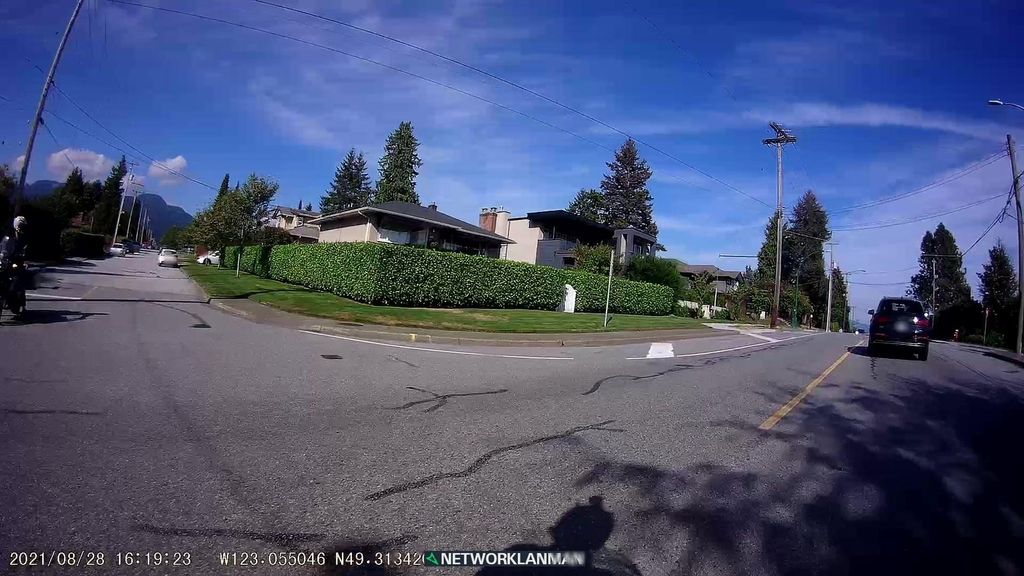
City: vancouver